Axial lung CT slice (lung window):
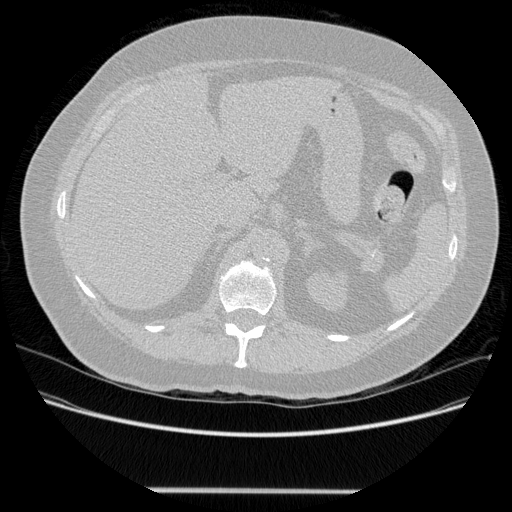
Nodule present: no